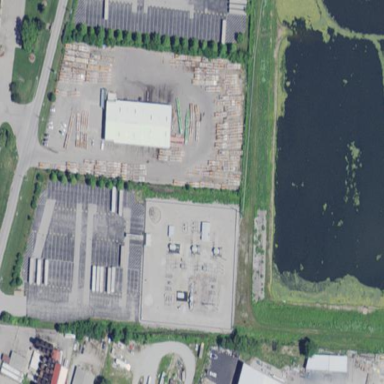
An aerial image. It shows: Outdoor distribution substation protected by fence.